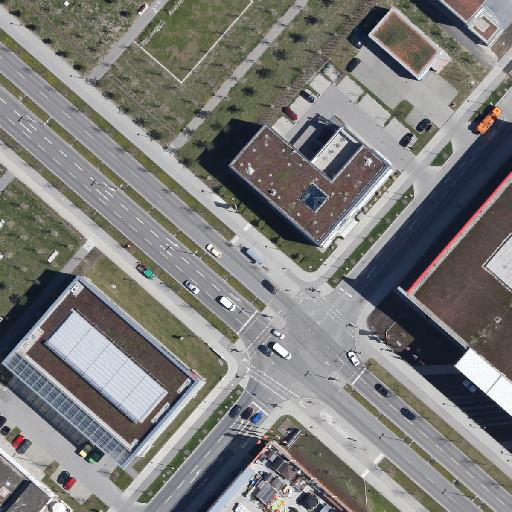
Referring expression: van driving on the road